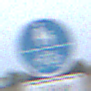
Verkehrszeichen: GemeinsamerGehUndRadweg
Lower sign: BesondereFahrzeugeUndTransportgueter13
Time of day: SunriseSunset
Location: Outdoor (Nature)
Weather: Overcast
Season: NotSpecified
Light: Natural